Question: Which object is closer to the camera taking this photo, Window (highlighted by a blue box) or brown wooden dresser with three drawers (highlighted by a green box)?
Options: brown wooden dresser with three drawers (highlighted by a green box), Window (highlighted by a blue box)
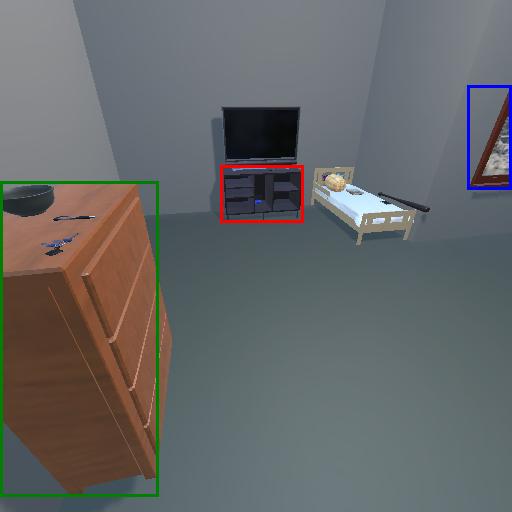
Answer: brown wooden dresser with three drawers (highlighted by a green box)